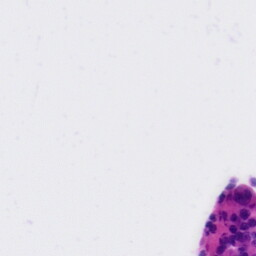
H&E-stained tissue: Tonsil